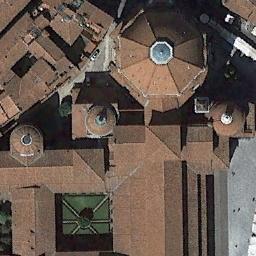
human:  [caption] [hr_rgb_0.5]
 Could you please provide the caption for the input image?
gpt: A cathedral with a brown roof with several domes on the main house in the middle of the church .

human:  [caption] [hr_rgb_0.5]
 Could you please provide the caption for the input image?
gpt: The church with three circular towers and an octagon tower and the rest of the church has some orange sloping roofs .

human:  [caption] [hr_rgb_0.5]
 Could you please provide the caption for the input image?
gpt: This is a tabernacle that looks like a cross from above .

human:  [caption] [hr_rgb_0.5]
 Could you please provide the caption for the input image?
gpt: There is a church with red circular roofs .

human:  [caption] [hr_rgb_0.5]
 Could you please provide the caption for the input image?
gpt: A church with a brown octangle roof surrounded by brown buildings .